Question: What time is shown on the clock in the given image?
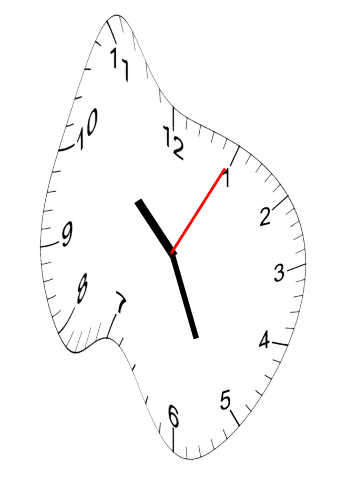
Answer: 10:26:05